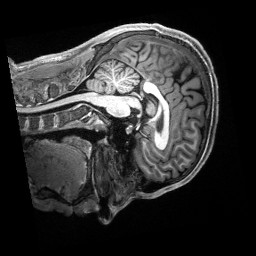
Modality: T1w
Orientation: sagittal
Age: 19
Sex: male
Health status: healthy
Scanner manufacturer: siemens
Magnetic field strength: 3 T
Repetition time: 2.5 s
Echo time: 0.00222 s